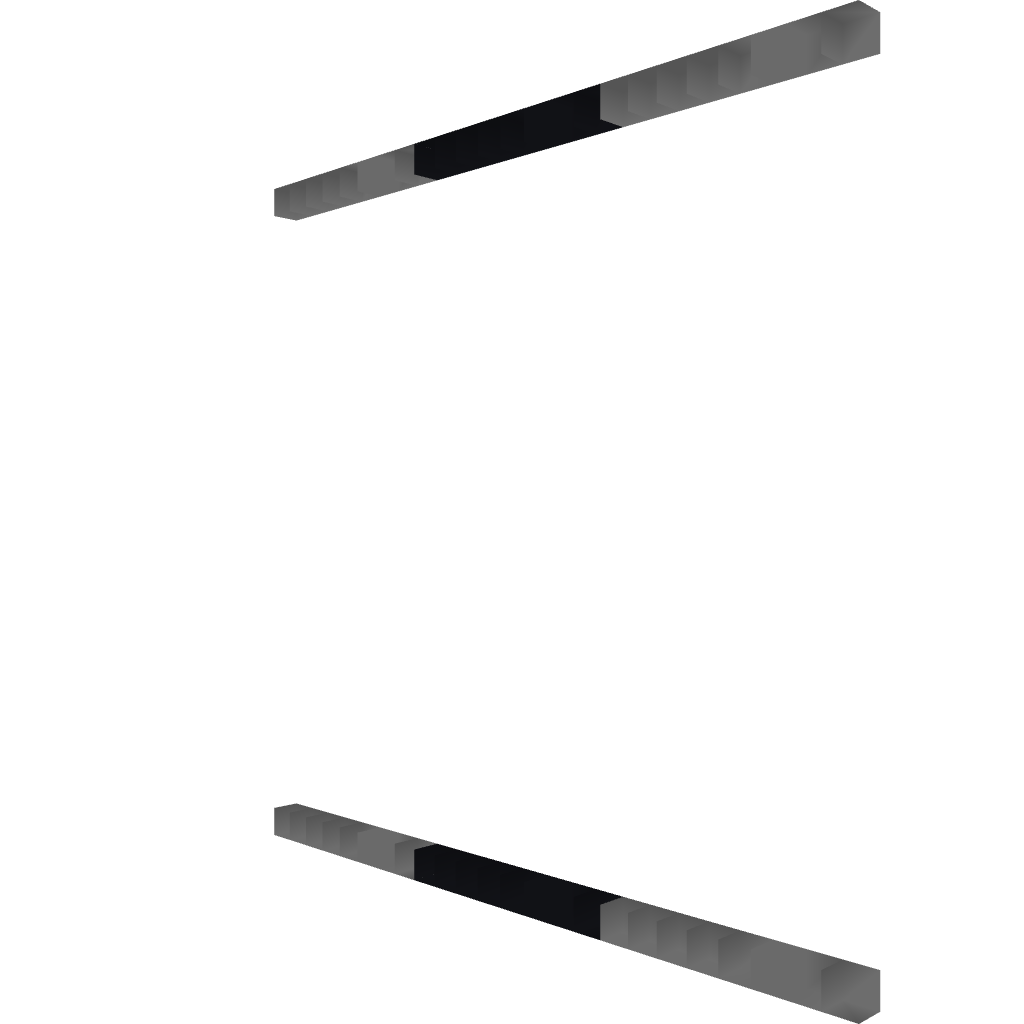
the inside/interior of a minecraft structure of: Boo (Ghost)